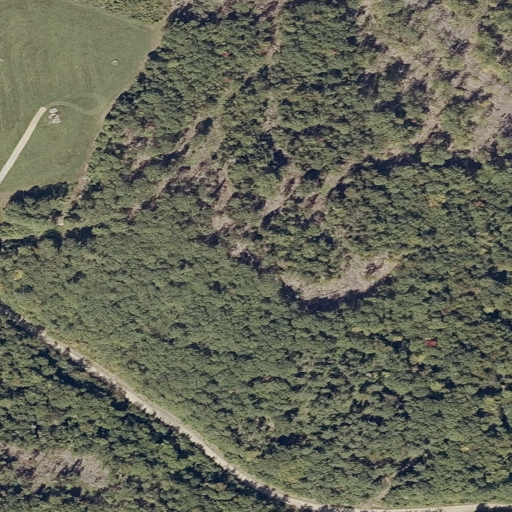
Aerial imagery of mountain in Maine named Russell Hill containing mixed forest, deciduous forest, open development, pasture, grassland, and shrub